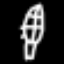
Label: leaf